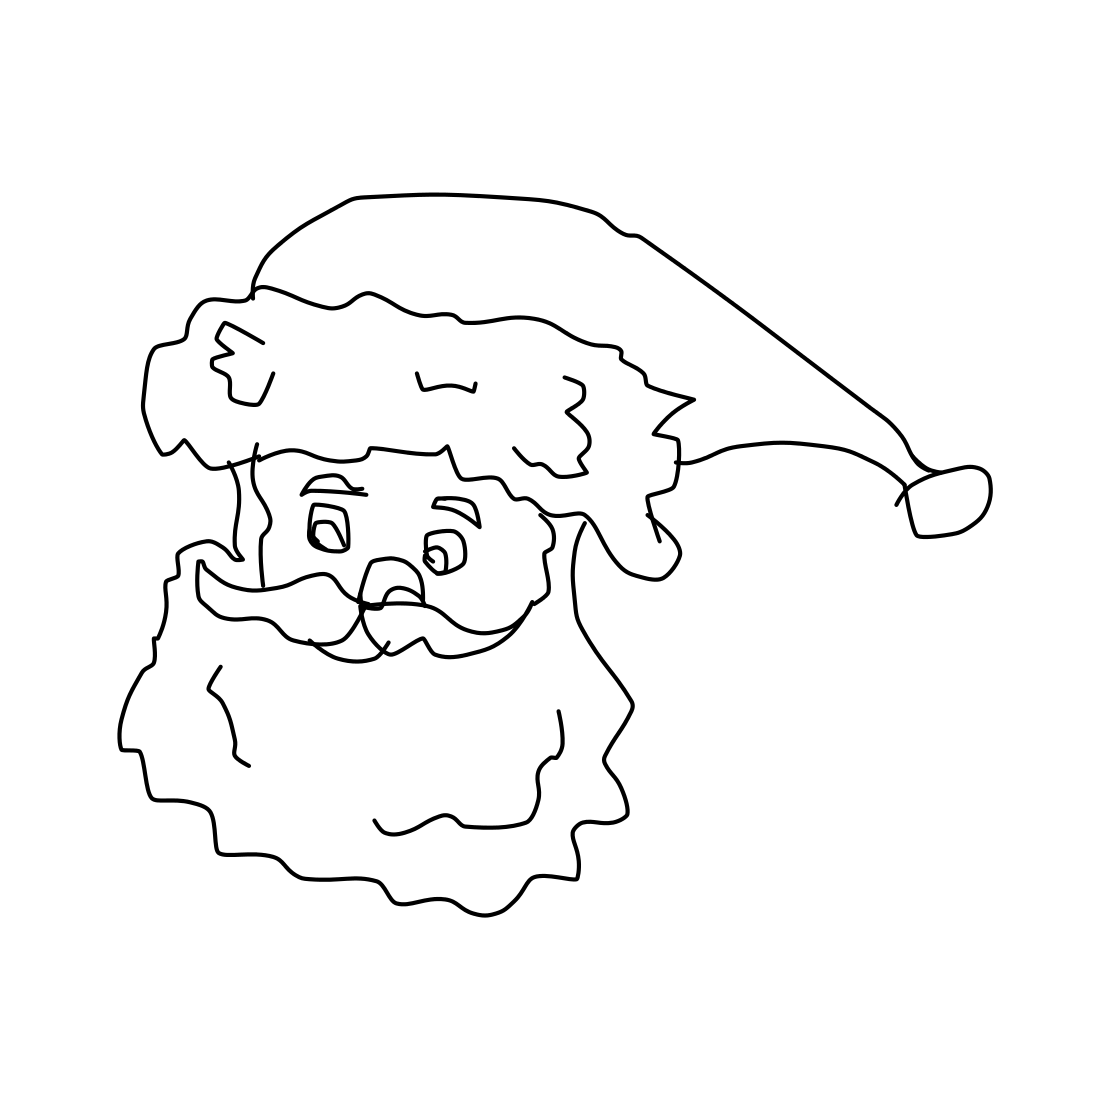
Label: santa claus